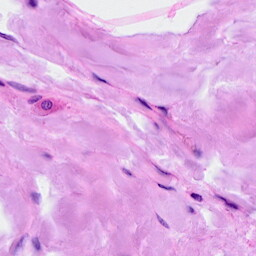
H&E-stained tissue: Breast